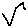
Label: zigzag